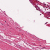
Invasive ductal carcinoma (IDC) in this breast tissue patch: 0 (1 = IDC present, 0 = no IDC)